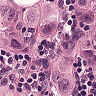
Metastatic tissue present: yes